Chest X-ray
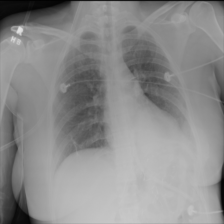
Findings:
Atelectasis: negative
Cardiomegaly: negative
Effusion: negative
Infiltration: negative
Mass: negative
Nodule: negative
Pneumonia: negative
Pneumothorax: negative
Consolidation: negative
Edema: negative
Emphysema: negative
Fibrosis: negative
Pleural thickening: negative
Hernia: negative